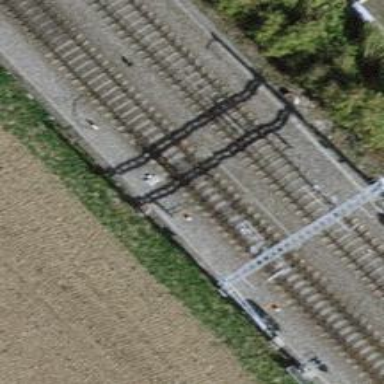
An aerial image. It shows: Siding railway track with electrified contact line.